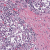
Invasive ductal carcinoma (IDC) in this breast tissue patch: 1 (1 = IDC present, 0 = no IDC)